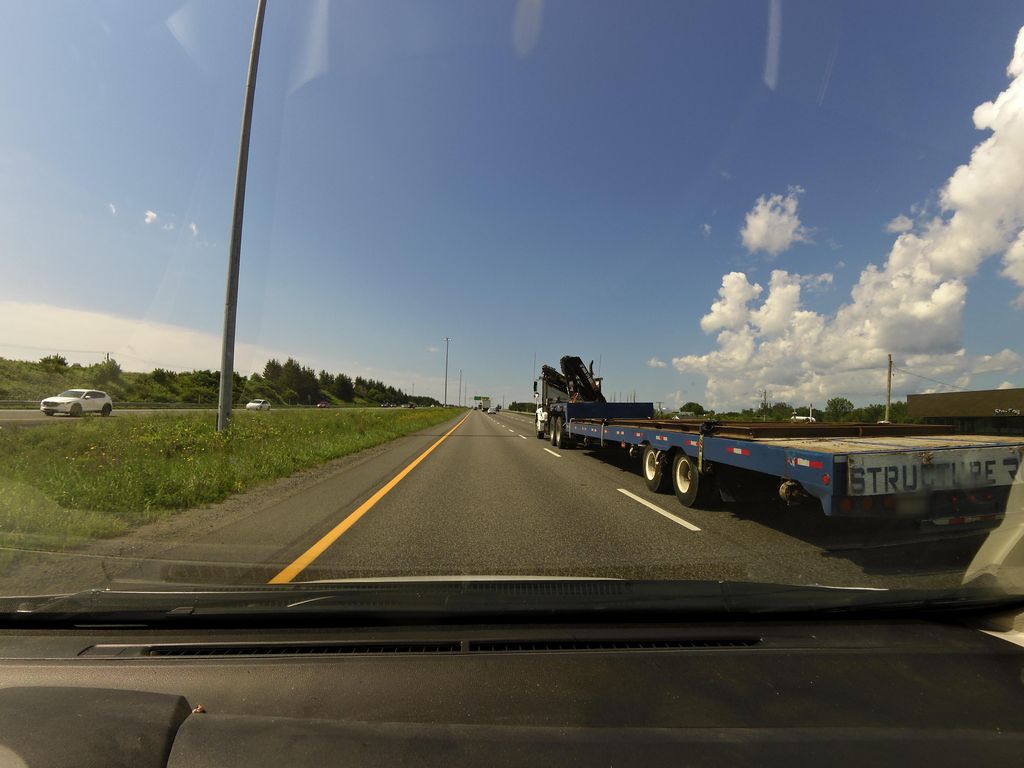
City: quebec_city